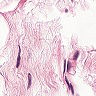
Metastatic tissue present: no